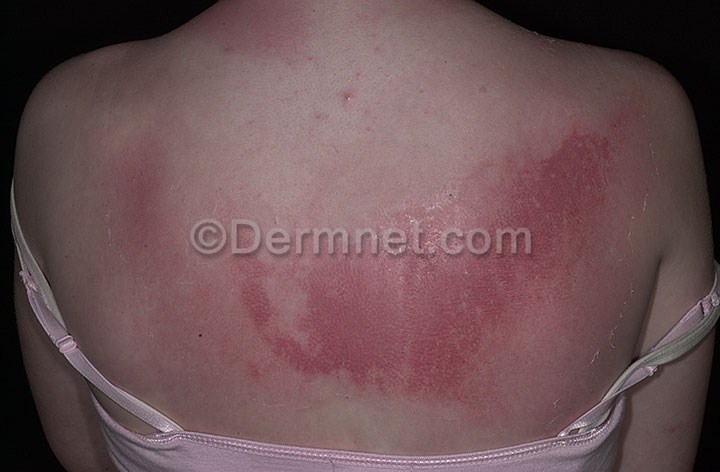
Disease: Light Diseases and Disorders of Pigmentation